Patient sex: M
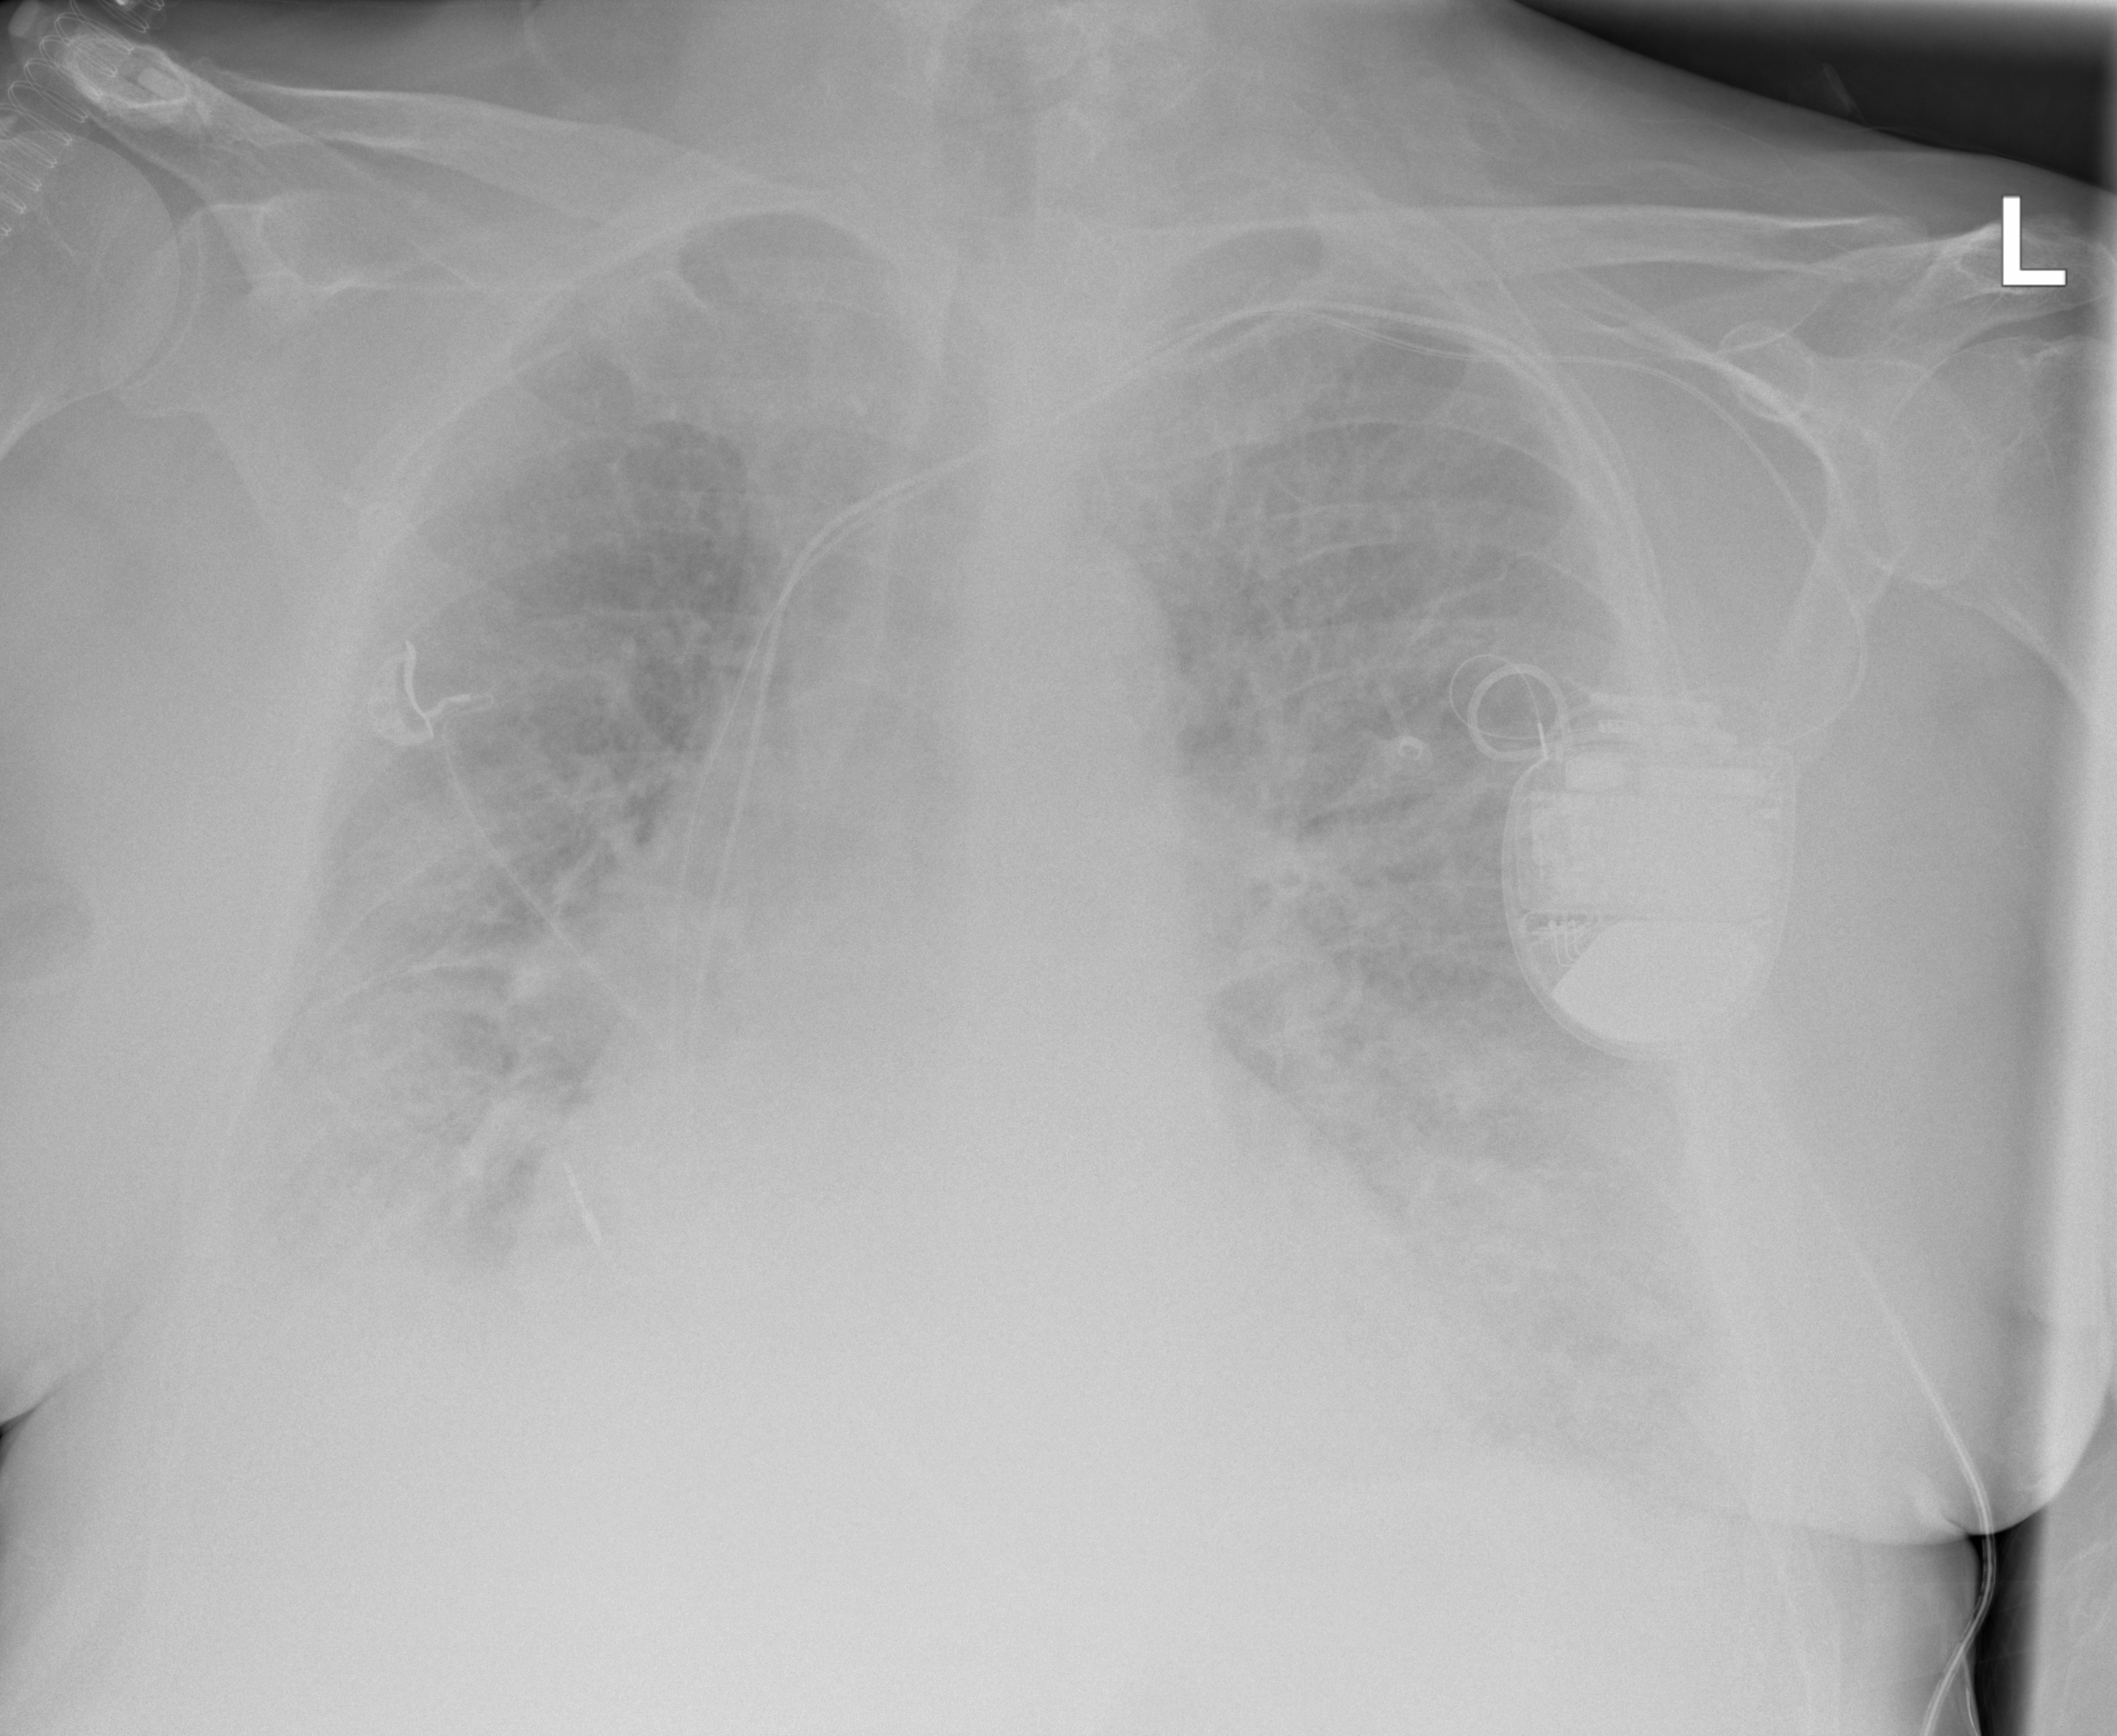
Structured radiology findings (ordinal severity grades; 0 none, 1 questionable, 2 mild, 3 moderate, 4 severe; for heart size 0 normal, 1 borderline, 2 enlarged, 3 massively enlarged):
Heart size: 2
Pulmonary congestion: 2
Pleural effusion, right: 3
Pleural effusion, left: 2
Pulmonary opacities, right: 2
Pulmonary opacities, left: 2
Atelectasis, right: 2
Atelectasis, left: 2